Question: Given an array of modules, what is the best way to return an array that describes the normalized (minimal) ordering relations between the modules? Each element of the array should be an array of pairs of modules that have child-parent relation. The child-parent order within each pair matters, but the order among the pairs does not matter. Normalized ordering means that whatever can be derived from transitivity should be excluded from the array.
For example, given '[Object, Comparable, Float, Fixnum, Integer]', the answer would be:
'''
[
[Float, Object],
[Float, Comparable],
[Fixnum, Integer],
[Integer, Object],
[Integer, Comparable],
]
'''
The five pairs in the array corresponds to the five edges in this Hasse diagram:

: 'Module#<=>other' returns '-1', '0', '1' if there is an order relation, and 'nil' if there is no order relation.
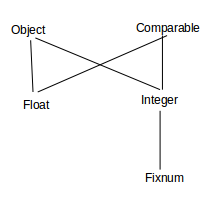
Answer: '''
def ordering(mods)
a = mods.permutation(2)
.select { |m1,m2| (m1<=>m2) == -1 }
a.reject { |m1,m2|
mods.any? { |m| a.include?([m1,m]) && a.include?([m,m2]) } }
end
ordering([Object, Comparable, Float, Fixnum, Integer])
#=> [[Float, Object],
# [Float, Comparable],
# [Fixnum, Integer],
# [Integer, Object],
# [Integer, Comparable]]
'''
'''
mods = [Object, Comparable, Float, Fixnum, Integer, String, Array,
Hash, Enumerable, Enumerator, Module, Method, IO, File]
ordering(mods)
#=> [[Float, Object], [Float, Comparable],
# [Fixnum, Integer],
# [Integer, Object], [Integer, Comparable],
# [String, Object], [String, Comparable],
# [Array, Object], [Array, Enumerable],
# [Hash, Object], [Hash, Enumerable], [Hash, Object],
# [Hash, Enumerable],
# [Enumerator, Object], [Enumerator, Enumerable],
# [Module, Object],
# [Method, Object],
# [IO, Object], [IO, Enumerable],
# [File, IO]]
'''